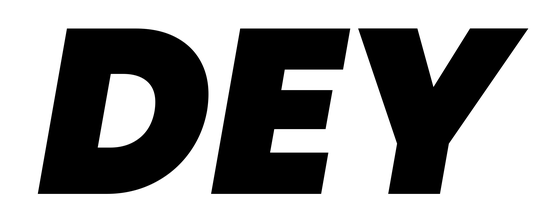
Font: Poppins-BlackItalic